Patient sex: M
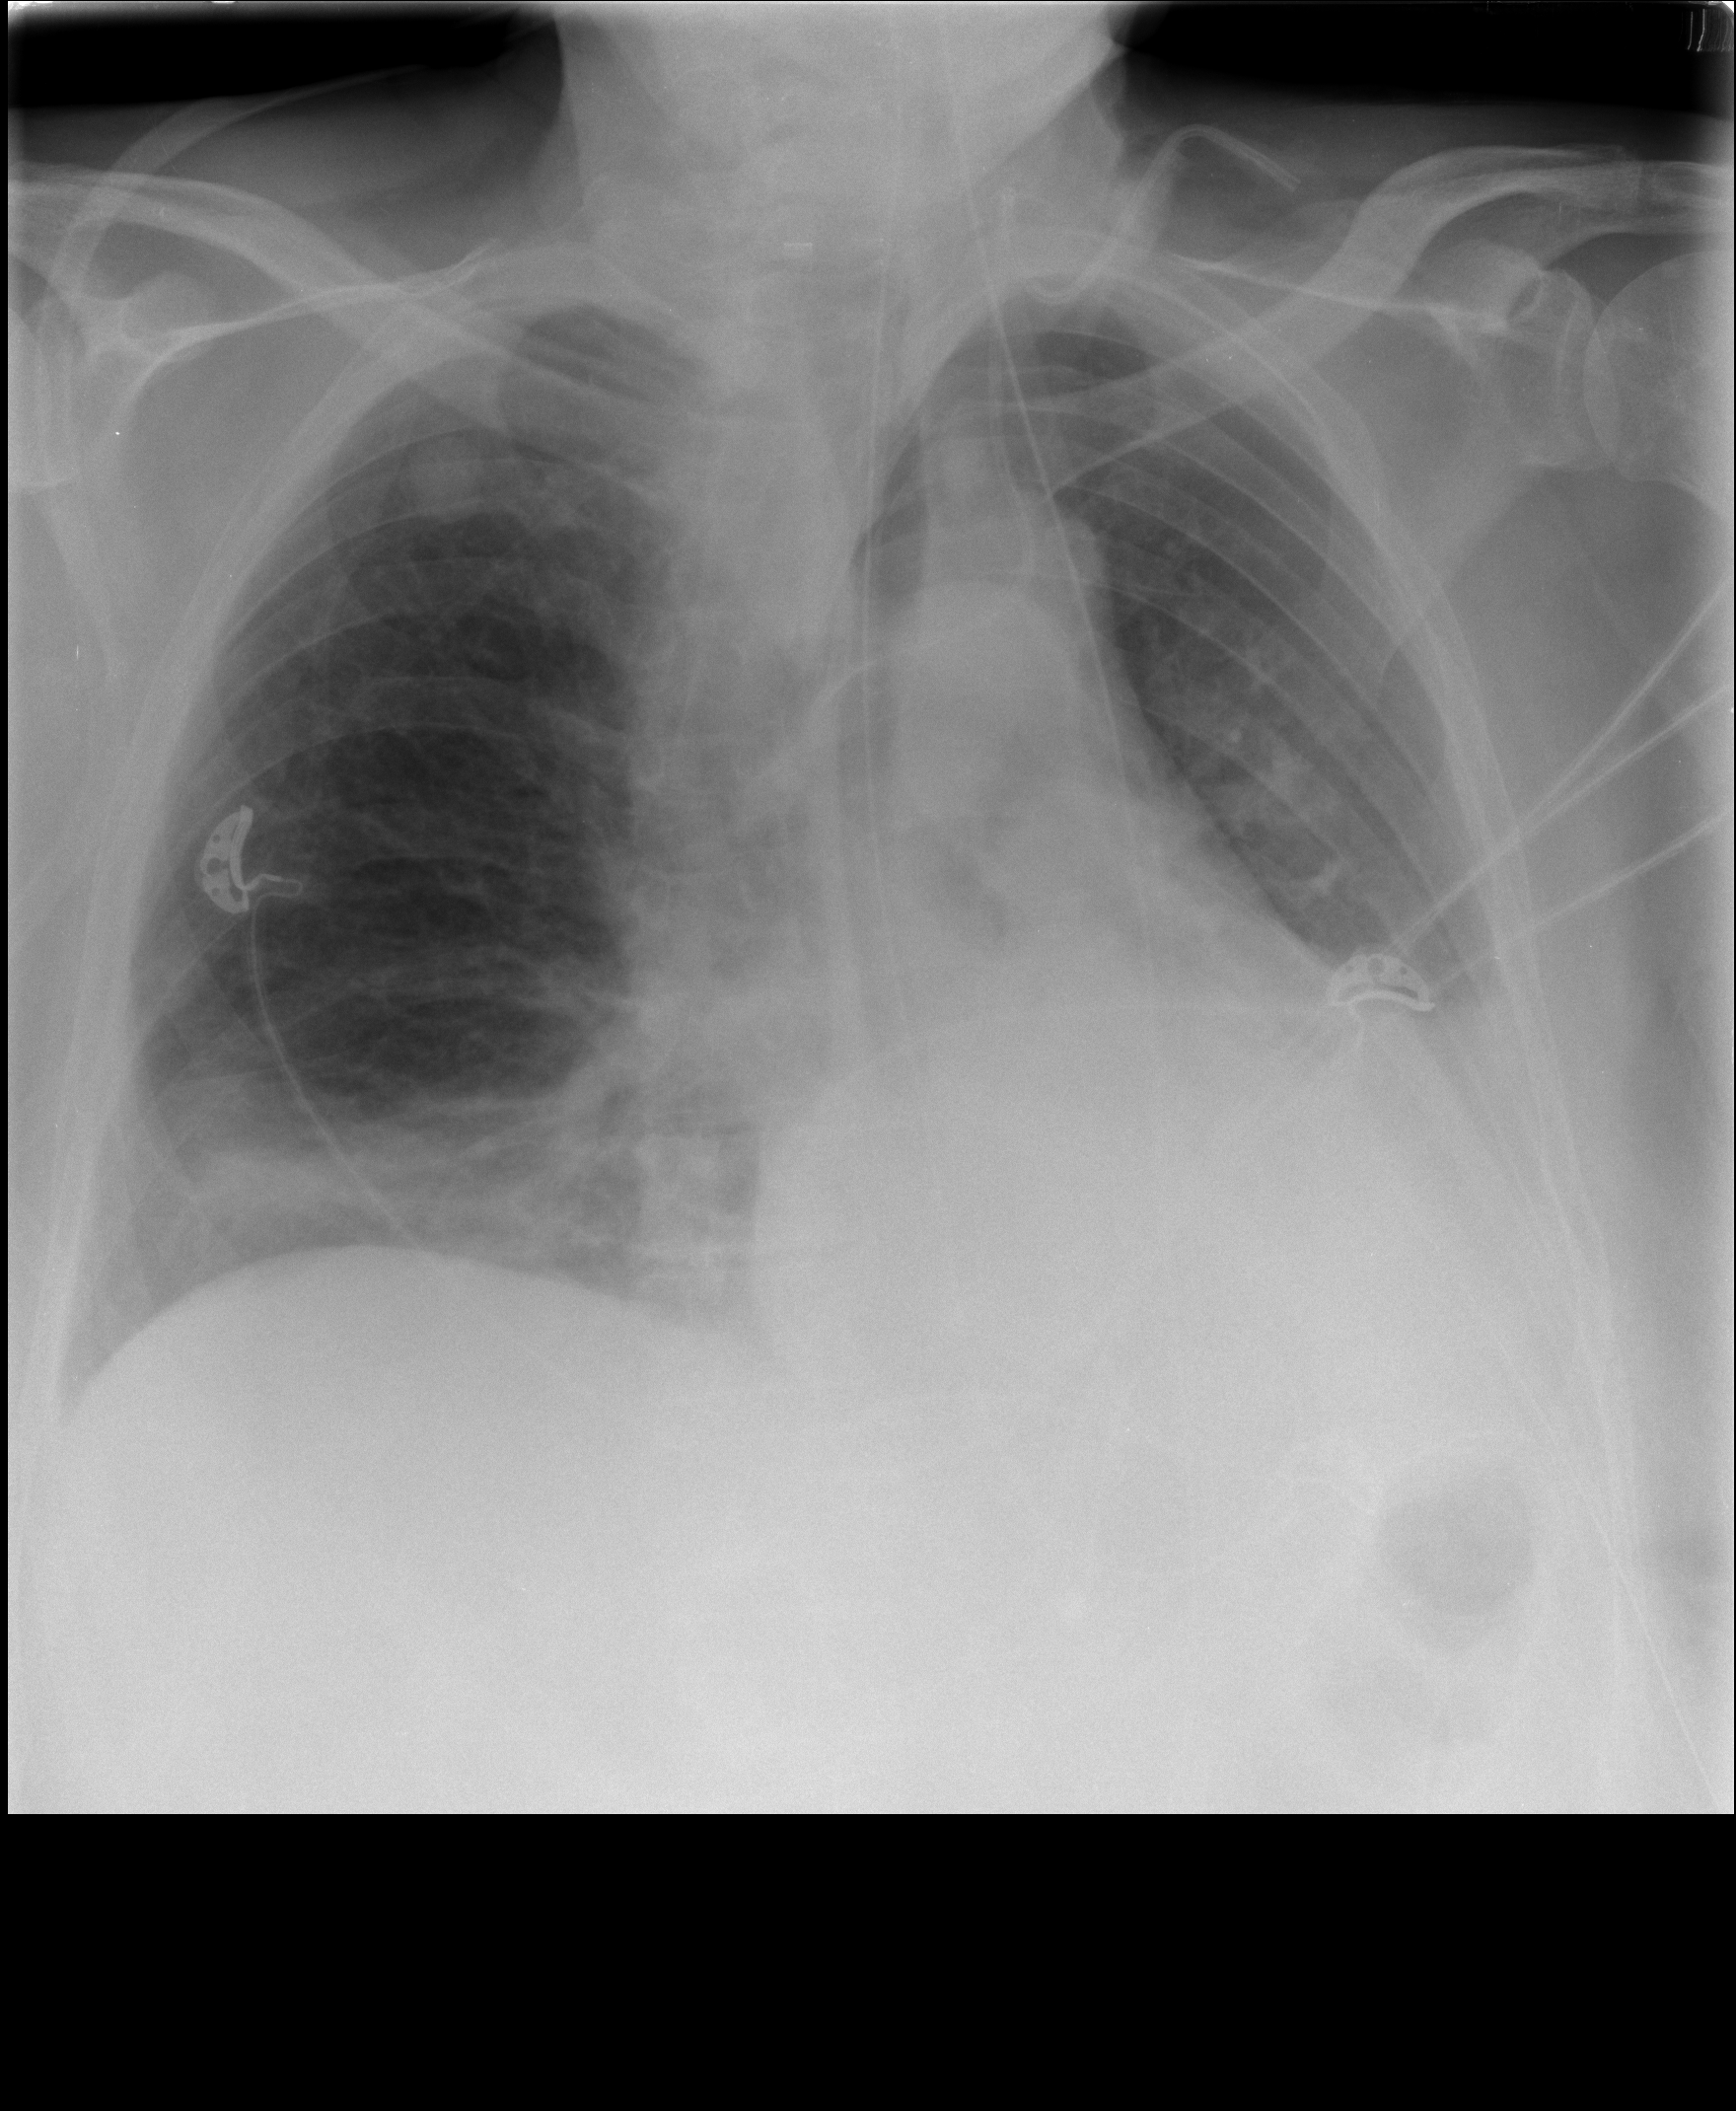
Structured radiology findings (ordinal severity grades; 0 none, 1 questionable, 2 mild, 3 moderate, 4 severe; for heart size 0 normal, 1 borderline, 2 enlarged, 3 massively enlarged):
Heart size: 2
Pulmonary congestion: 2
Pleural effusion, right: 0
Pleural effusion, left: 2
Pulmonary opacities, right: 2
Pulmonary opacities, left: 0
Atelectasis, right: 2
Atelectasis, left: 2